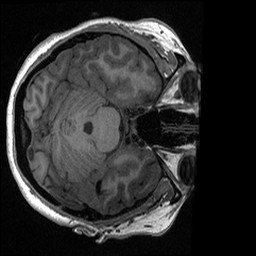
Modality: T1w
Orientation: axial
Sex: female
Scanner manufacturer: ge
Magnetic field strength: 3 T
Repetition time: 0.0064 s
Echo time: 0.00281 s